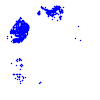
Particle: proton